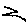
Label: zigzag